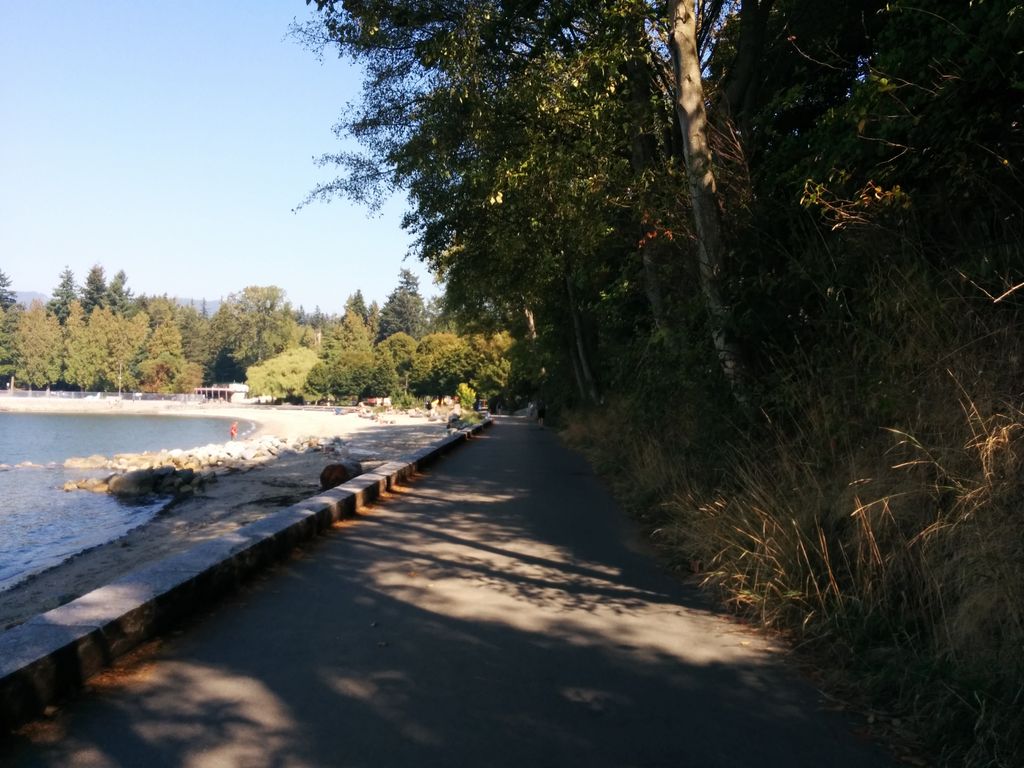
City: vancouver